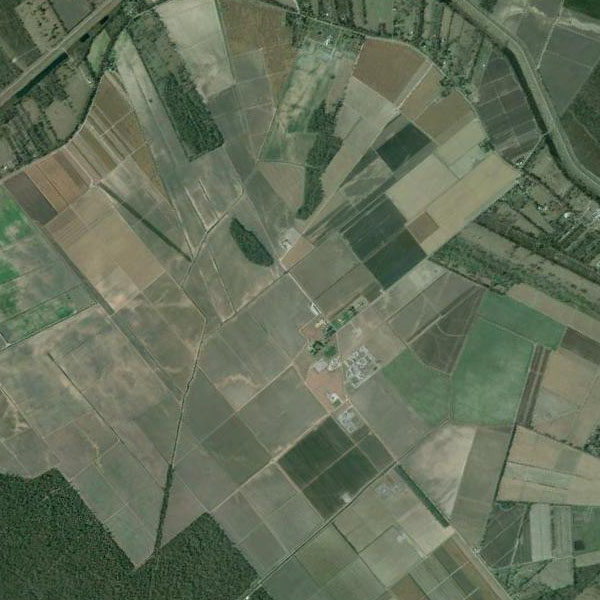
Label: Farmland